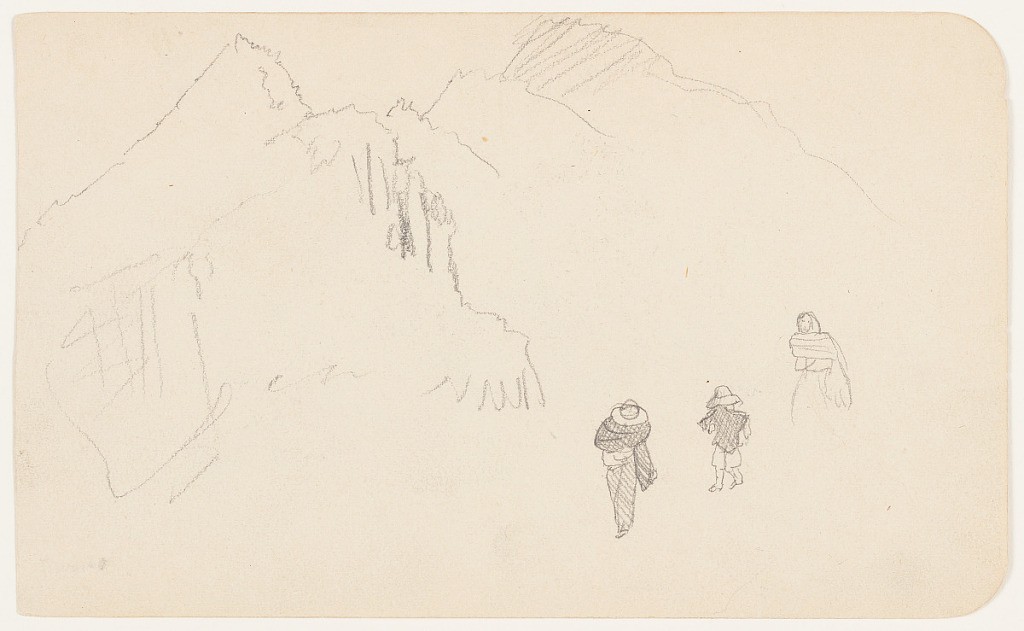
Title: Figures and Mountains, Mexico
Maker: Frederic Edwin Church, American, 1826–1900
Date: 1890–93
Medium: Graphite on tan wove paper; verso: graphite
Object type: Drawing
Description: Landscape and figure sketches from Mexico showing, at lower right, three figures--ostensibly a father, child, and mother--walking in a diagonal line. The father and foremost figure is wrapped in a dark shawl and wears a brimmed hat, the child behind him also wears a hat and seemingly tattered clothing, while the mother, at far right, faces us as she is wrapped in a light shawl. Dominating the composition at center and upper left, a large, rugged mountain is shown with multiple craggy and sharp peaks positioned along the upper margin.

Verso: Landscape sketch showing a view of clouds over rugged mountain ranges in Mexico. At center, a dark mountain with two sharp peaks is shown in the middle distance below several billowing and loosely rendered clouds. In the background at right, another rugged mountain range is outlined.